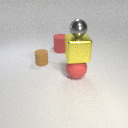
large red rubber cylinder to the left of large red rubber sphere